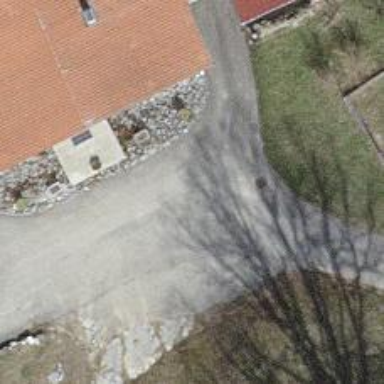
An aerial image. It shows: Paved driveway road for service vehicles.